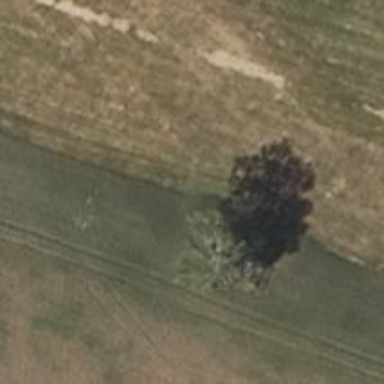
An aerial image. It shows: Deciduous tree with broadleaved leaves.